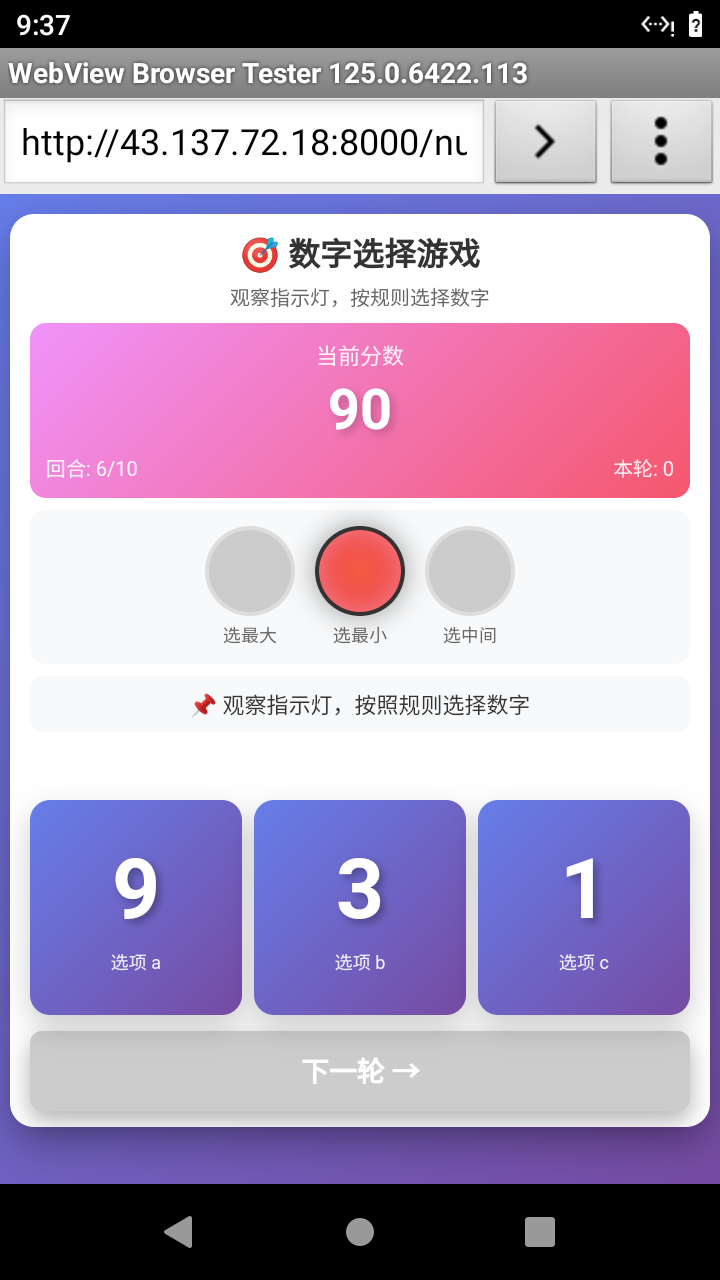

Select the correct number based on the traffic light color.
Answer: 2